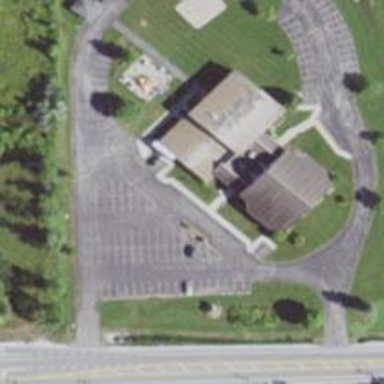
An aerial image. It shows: Building that is place of worship.